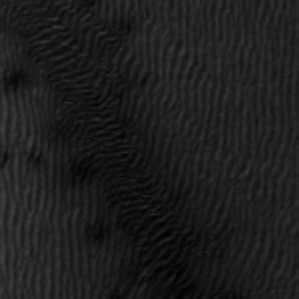
Label: frost